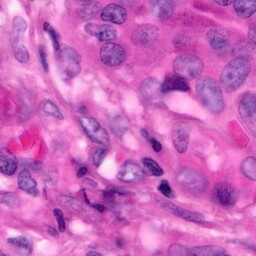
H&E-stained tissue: Pancreatic